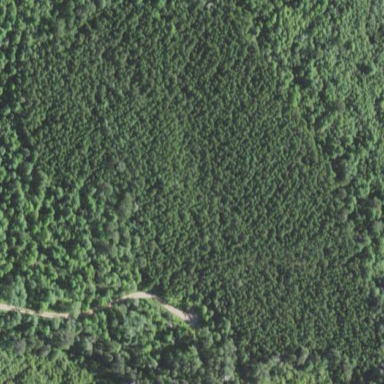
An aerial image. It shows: Forest dominated by broadleaved trees that are evergreen.